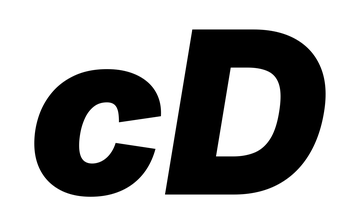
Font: Inter-Italic_Black_Italic